Question: Using WebStorm 9 on Windows how I can save terminal sessions after IDE restart?

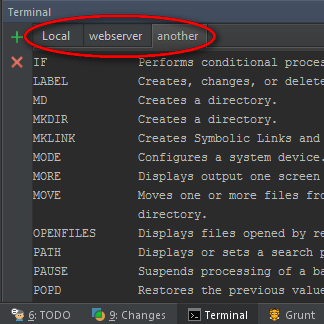
Answer: ATM - no way.
<URL> to get notified on progress.